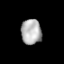
Tissue: lung
Cell type: Endothelial cells
Senescence score: 0.2351
Nuclear area (px): 504
Mean DAPI intensity: 176.395